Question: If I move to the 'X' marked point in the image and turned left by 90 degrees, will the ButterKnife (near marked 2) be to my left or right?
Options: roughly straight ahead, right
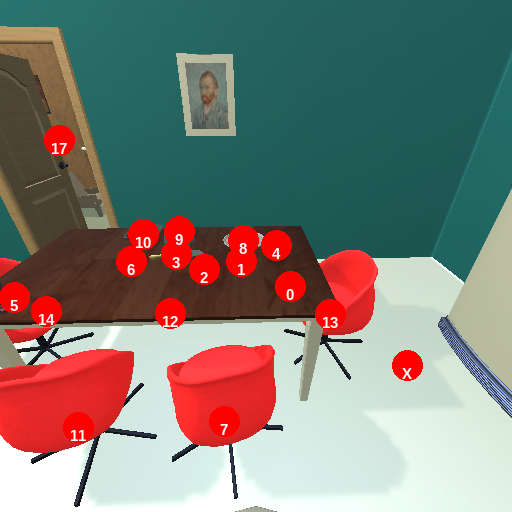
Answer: roughly straight ahead